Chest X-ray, PA view. Patient: 67 years old, sex M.
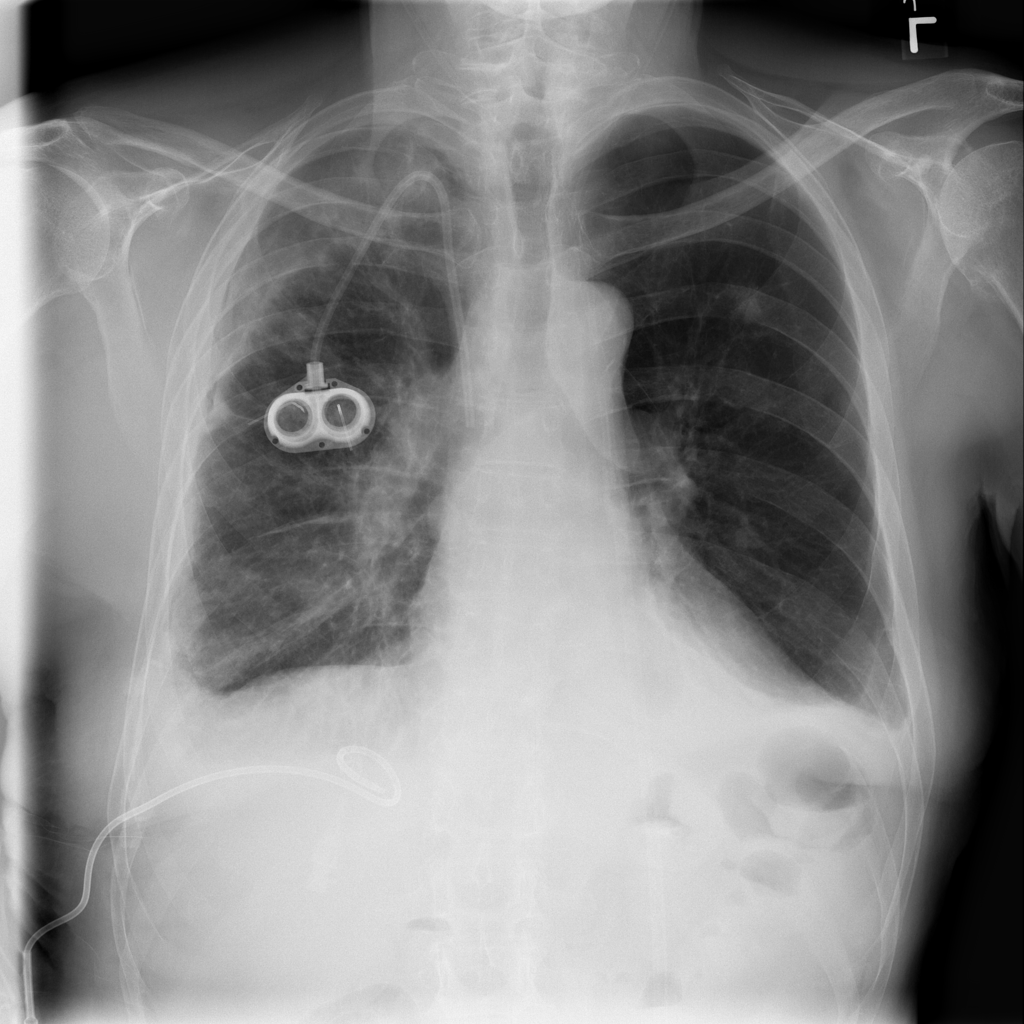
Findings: Atelectasis, Effusion, Infiltration, Pneumothorax